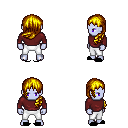
a pixel art fantasy rpg character, male body template, dark elf, purple skin, maroon long-sleeve shirt, white pants, blonde left-swept hairstyle, black slippers, four views (front, back, left, right), 2x2 character sprite sheet, small pixel art, hard edges, no anti-aliasing